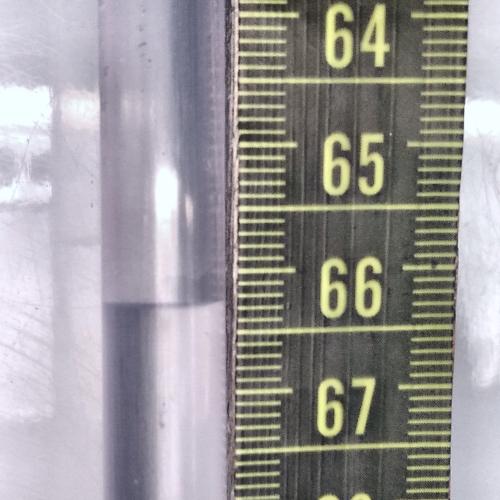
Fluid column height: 66.3 cm